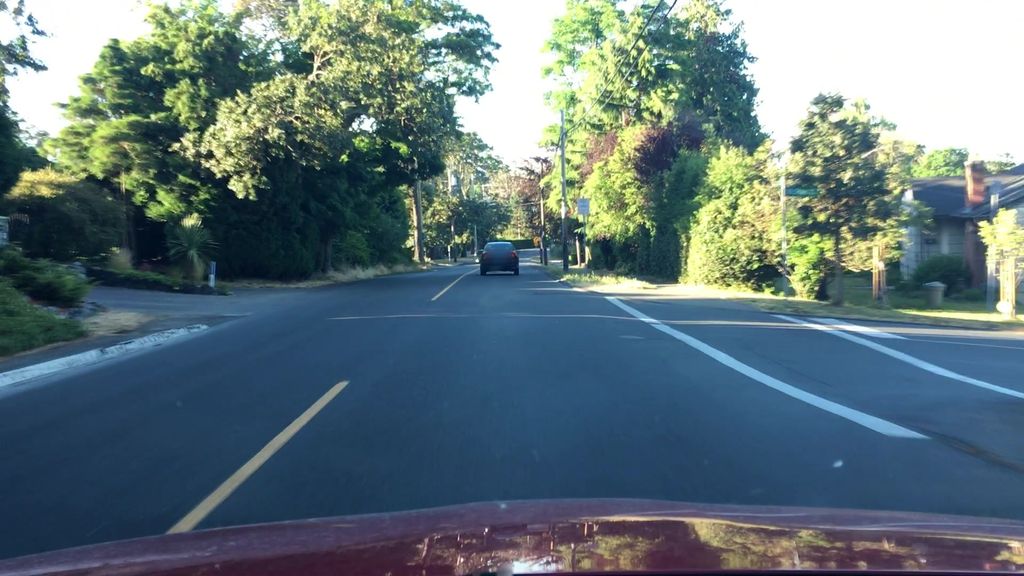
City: victoria